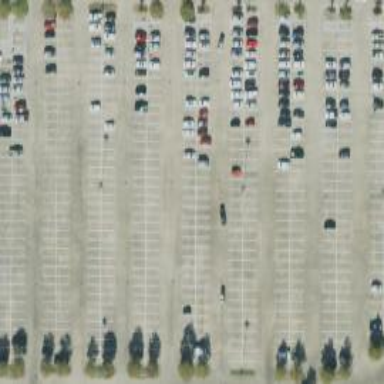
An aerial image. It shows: Parking space is available.